Field crop: maize
Growth stage: 1
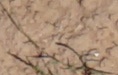
Species: lolium